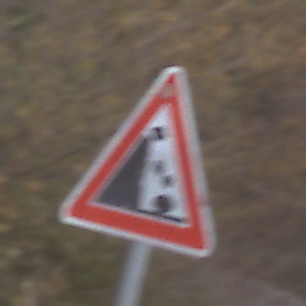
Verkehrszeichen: SteinschlagLinks
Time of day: MorningAfternoon
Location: Outdoor (Nature)
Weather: Overcast
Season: NotSpecified
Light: Natural